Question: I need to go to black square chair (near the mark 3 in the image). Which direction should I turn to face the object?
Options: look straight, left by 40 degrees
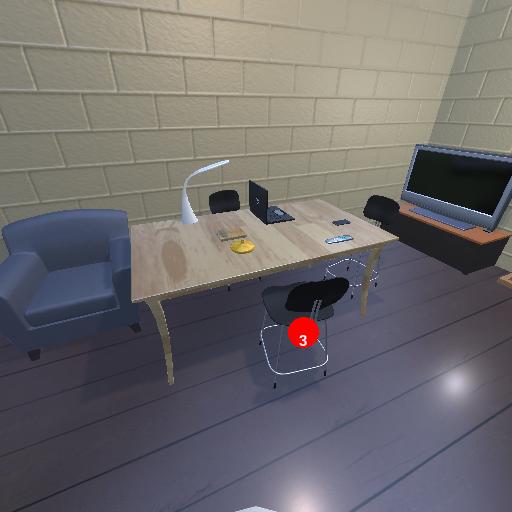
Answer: look straight